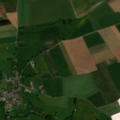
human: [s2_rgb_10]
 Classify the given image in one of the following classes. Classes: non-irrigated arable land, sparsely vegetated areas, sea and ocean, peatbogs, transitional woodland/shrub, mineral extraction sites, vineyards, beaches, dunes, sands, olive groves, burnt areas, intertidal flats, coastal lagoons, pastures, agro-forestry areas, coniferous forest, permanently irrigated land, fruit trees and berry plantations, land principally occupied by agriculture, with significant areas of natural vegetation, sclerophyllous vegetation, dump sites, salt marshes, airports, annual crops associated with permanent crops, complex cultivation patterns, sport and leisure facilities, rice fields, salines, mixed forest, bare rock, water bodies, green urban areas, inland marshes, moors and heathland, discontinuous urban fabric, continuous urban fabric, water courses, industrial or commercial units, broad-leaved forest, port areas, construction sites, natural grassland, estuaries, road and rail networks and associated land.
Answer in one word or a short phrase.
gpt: discontinuous urban fabric, pastures, complex cultivation patterns, land principally occupied by agriculture, with significant areas of natural vegetation, mixed forest